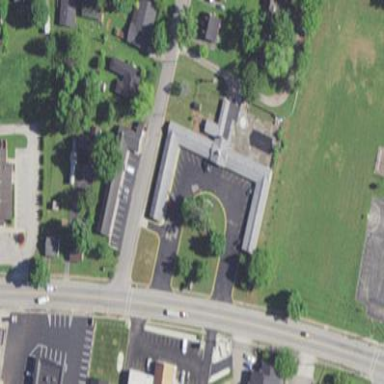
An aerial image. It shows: Building that is motel.